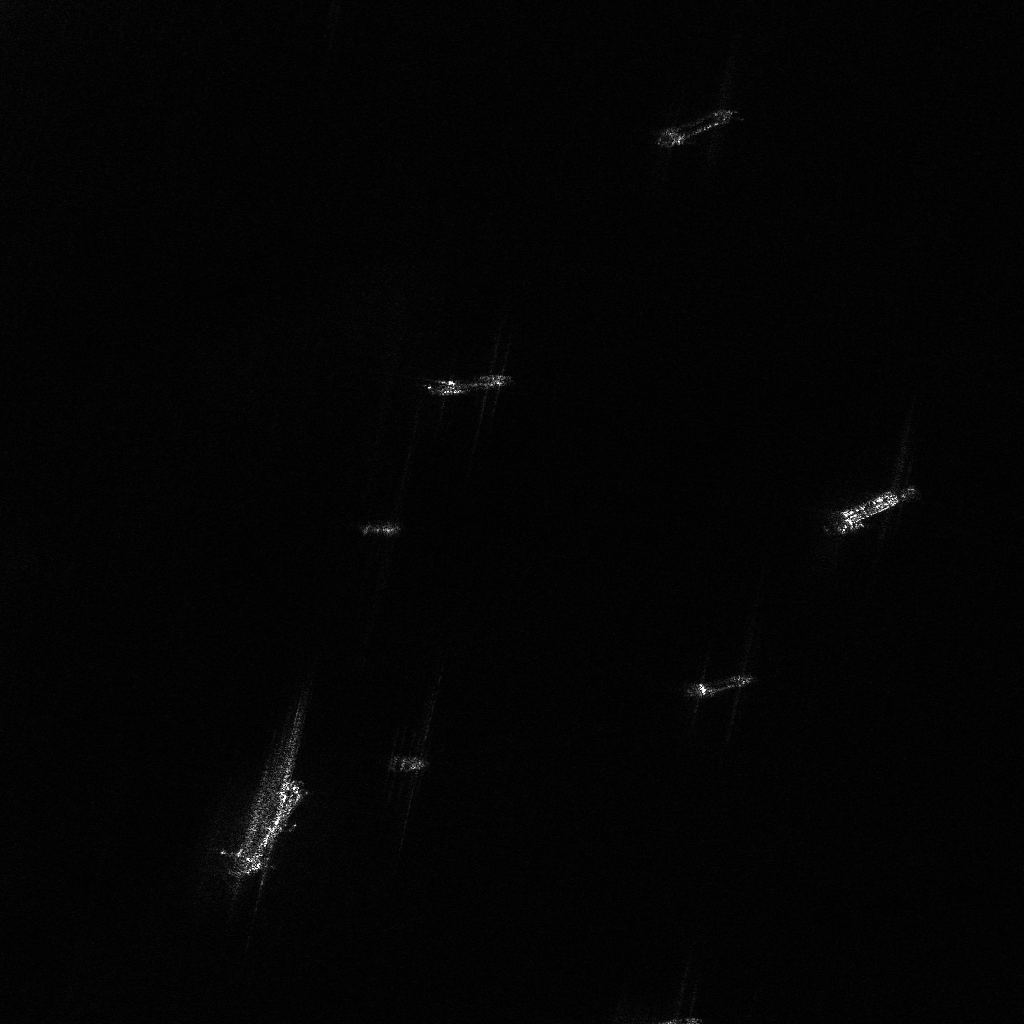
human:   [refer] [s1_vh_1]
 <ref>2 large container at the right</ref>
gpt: <box>[[84, 44, 86, 54, 61], [69, 62, 71, 70, 78]]</box>